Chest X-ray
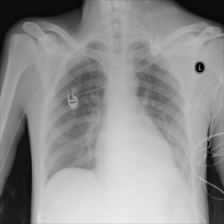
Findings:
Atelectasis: positive
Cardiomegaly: negative
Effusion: negative
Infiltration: negative
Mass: negative
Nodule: negative
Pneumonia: negative
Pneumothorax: negative
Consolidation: negative
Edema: negative
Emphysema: negative
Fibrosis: negative
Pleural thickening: negative
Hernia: negative